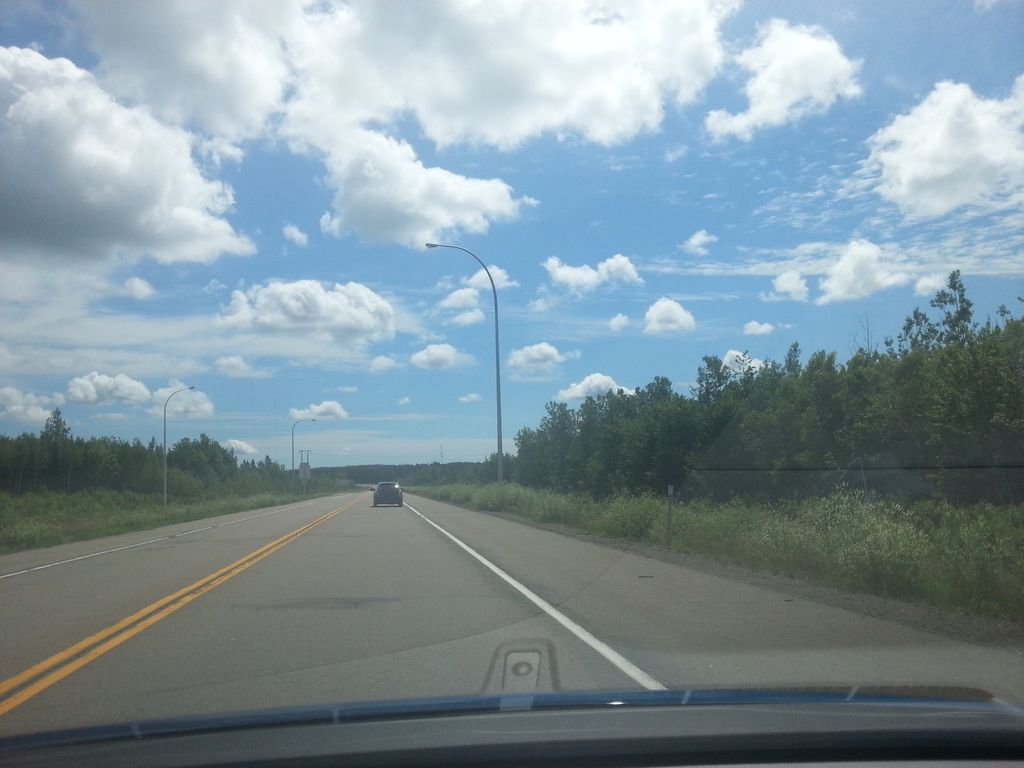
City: charlottetown